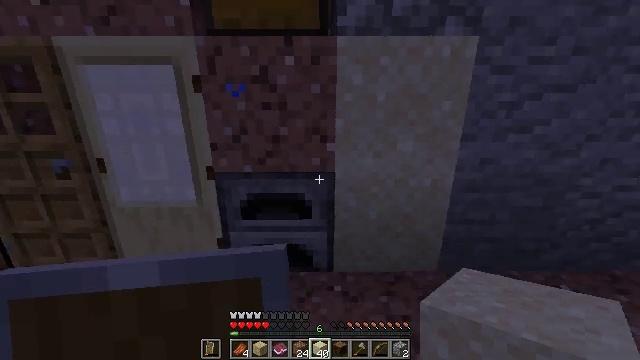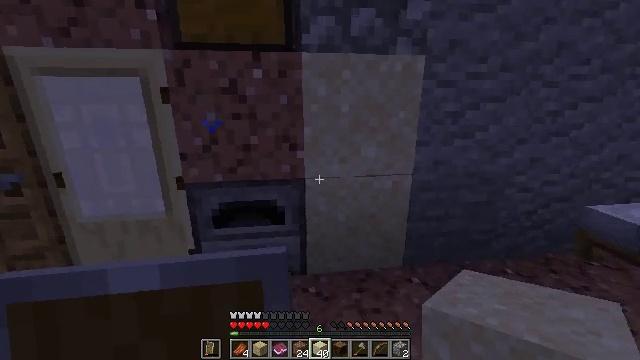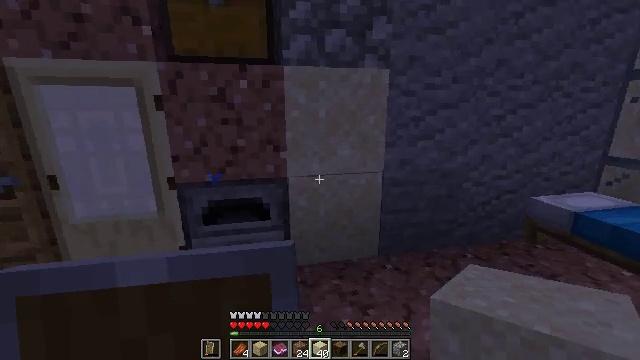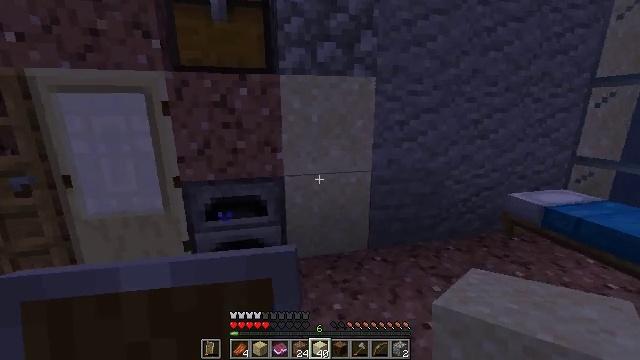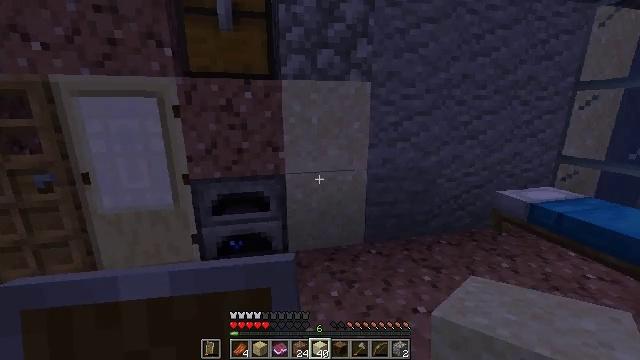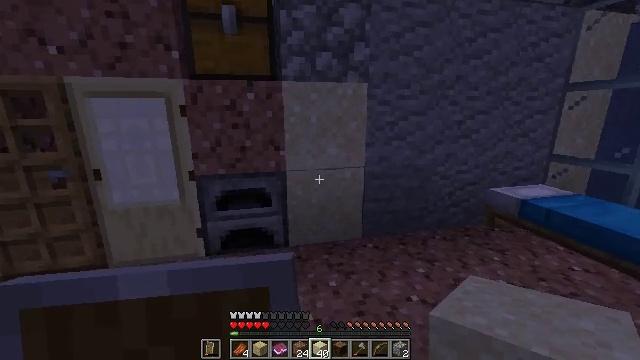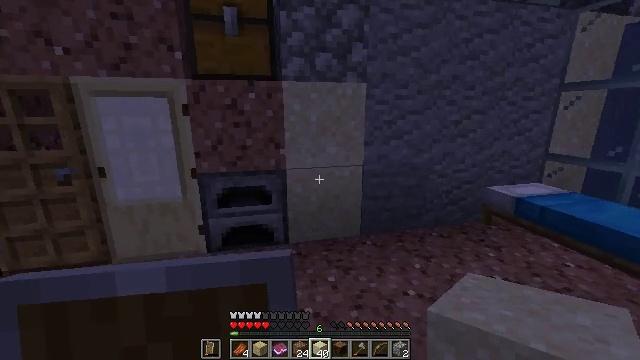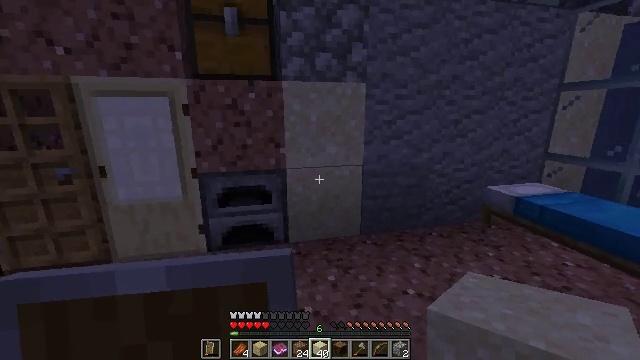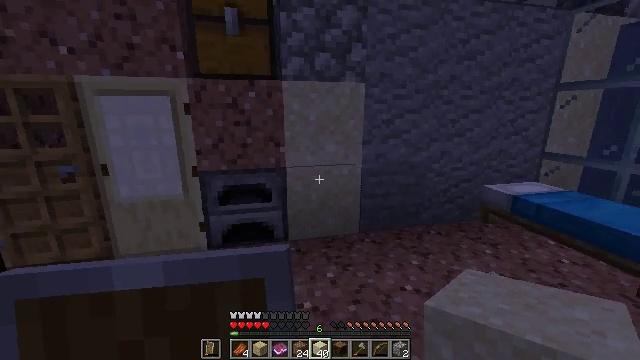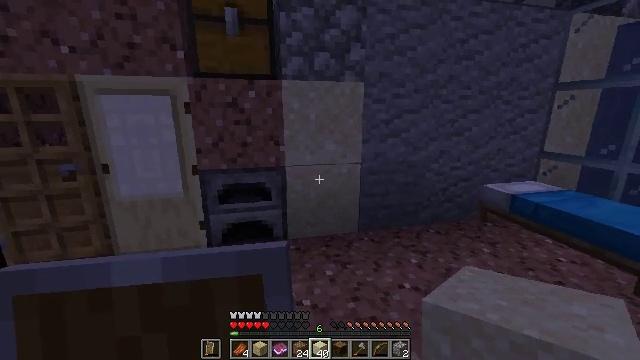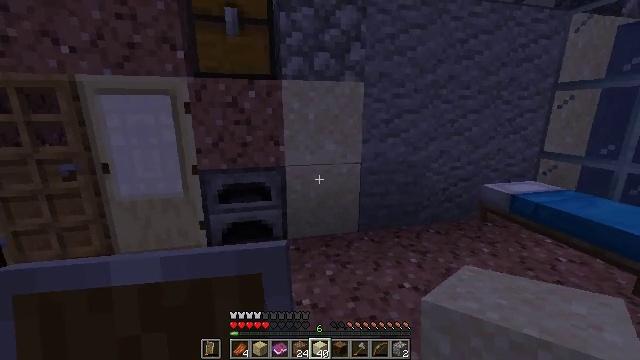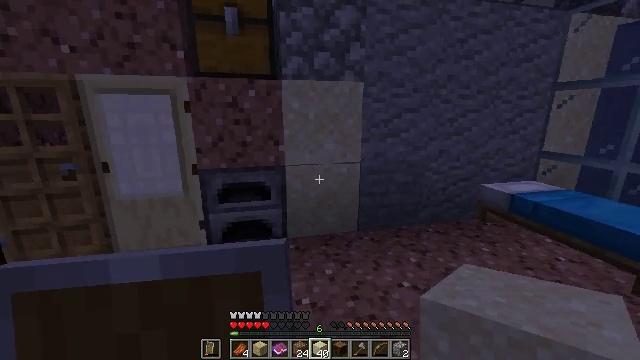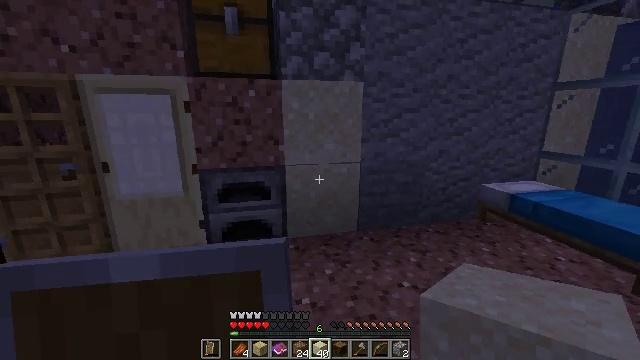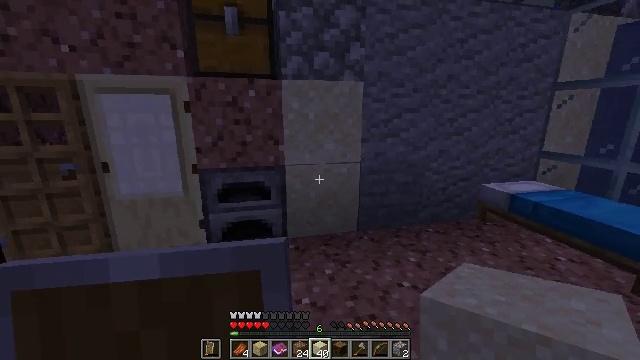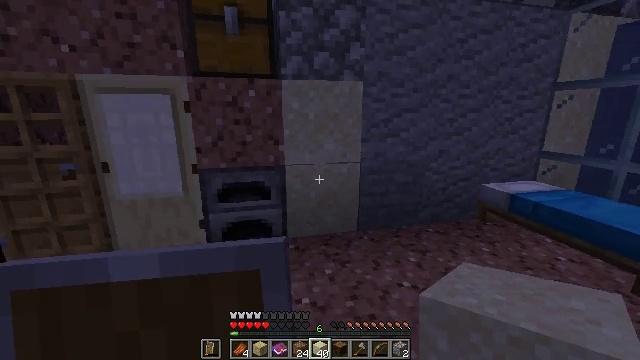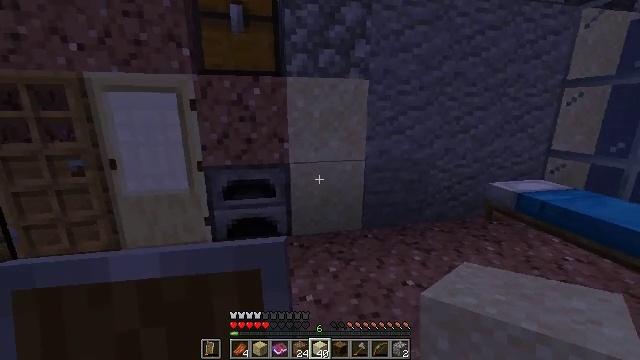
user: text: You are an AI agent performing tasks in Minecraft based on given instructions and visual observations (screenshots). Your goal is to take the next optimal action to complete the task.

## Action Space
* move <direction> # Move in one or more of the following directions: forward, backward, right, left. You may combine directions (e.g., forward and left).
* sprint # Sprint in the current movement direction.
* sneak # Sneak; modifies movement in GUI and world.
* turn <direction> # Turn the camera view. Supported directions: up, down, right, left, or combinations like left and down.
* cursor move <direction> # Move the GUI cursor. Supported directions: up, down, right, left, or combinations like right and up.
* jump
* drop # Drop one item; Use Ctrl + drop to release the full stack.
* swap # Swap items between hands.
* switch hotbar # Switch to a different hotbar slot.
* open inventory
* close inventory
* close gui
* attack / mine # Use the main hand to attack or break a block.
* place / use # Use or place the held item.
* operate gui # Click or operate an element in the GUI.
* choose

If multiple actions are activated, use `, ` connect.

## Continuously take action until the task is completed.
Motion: motion action
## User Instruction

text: Break packed ice to add to inventory.
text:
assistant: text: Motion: move back, turn right and up
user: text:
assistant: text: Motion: move back, turn right and up
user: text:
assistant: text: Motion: move back, turn right
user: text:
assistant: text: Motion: move back
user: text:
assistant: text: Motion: no_op
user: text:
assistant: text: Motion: no_op
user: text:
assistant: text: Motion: no_op
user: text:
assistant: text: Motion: no_op
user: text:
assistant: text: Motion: no_op
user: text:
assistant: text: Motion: no_op
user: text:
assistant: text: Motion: no_op
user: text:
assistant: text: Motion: no_op
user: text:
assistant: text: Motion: no_op
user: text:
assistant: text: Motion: no_op
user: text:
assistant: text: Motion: turn left
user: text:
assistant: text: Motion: turn left and down
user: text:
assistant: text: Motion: no_op
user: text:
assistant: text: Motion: turn left
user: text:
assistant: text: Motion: turn left
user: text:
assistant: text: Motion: no_op
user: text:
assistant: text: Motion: no_op
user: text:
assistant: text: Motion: turn left and up
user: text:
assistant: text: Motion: turn left and up
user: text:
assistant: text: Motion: turn left and up
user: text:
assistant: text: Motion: no_op
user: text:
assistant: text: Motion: no_op
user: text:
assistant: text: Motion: turn left
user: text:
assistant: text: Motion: no_op
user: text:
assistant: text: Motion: no_op
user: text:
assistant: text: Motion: turn left